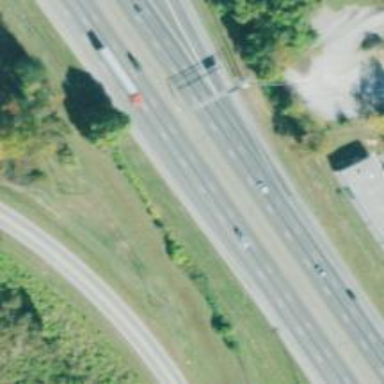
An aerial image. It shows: View of motorway.